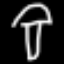
Label: mushroom